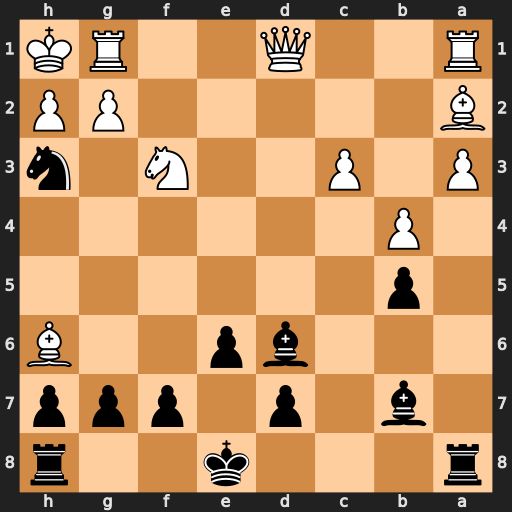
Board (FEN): r3k2r/1b1p1ppp/3bp2B/1p6/1P6/P1P2N1n/B5PP/R2Q2RK
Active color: b
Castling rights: kq
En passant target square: -
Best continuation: Nf2#